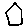
Label: hexagon